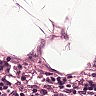
Metastatic tissue present: no